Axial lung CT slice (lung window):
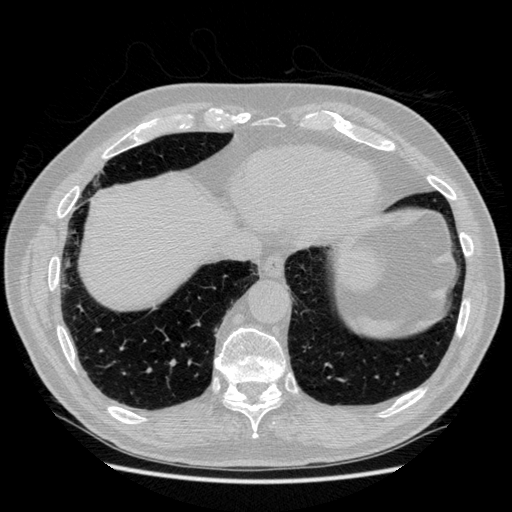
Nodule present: no